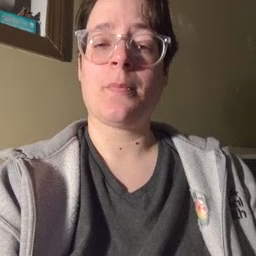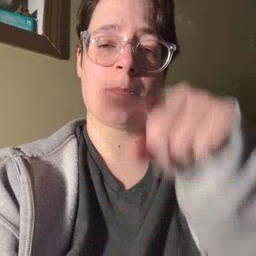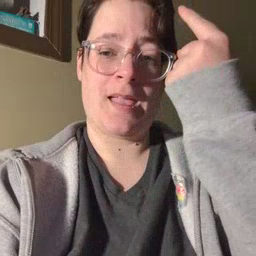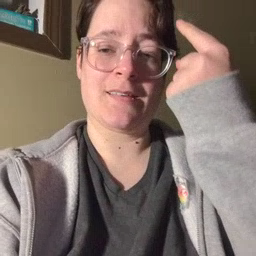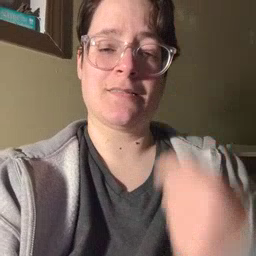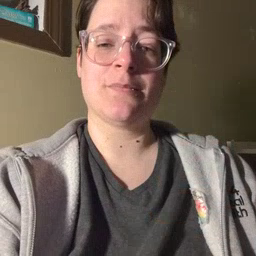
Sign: black